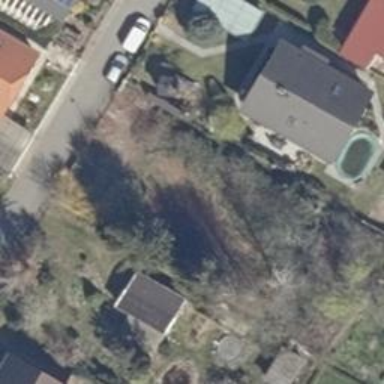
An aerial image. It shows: Simple and straightforward house.